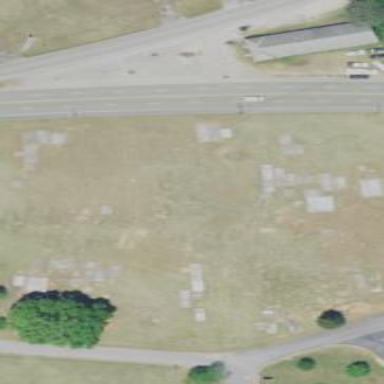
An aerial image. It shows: Graveyard.